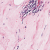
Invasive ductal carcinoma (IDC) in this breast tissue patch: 0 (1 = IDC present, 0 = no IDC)